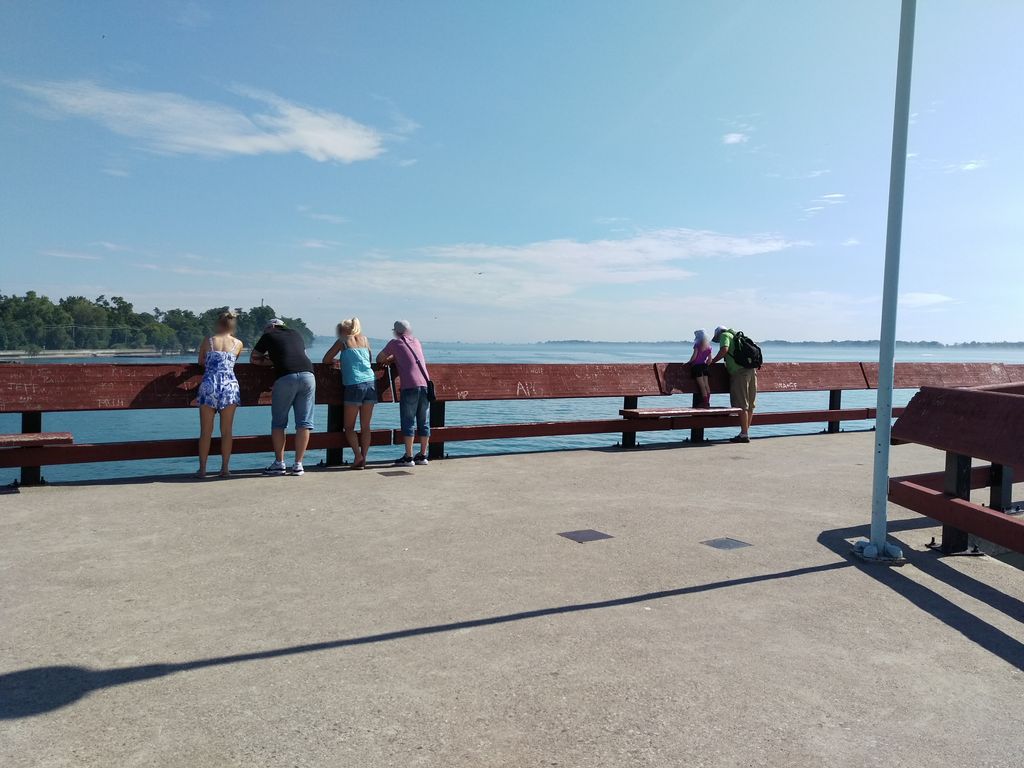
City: toronto